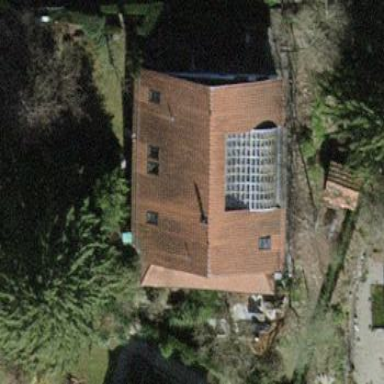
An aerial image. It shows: Building with tile roof.